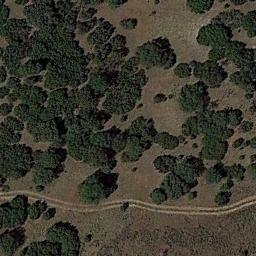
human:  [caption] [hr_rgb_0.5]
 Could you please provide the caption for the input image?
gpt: There are about a hundred trees in this desert .

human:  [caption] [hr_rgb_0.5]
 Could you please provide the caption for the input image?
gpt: The chaparral is consist of some green bushes with a road pass by .

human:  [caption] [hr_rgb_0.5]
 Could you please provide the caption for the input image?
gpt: Chaparral is big and densely distributed in the sand .

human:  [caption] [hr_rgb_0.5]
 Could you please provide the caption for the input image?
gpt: Some connected green chaparrals grow on the wasteland and a dirt road goes through the wasteland .

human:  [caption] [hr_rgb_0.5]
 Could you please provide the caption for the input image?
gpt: The chaparral is thicker in the upper left than in the lower right .